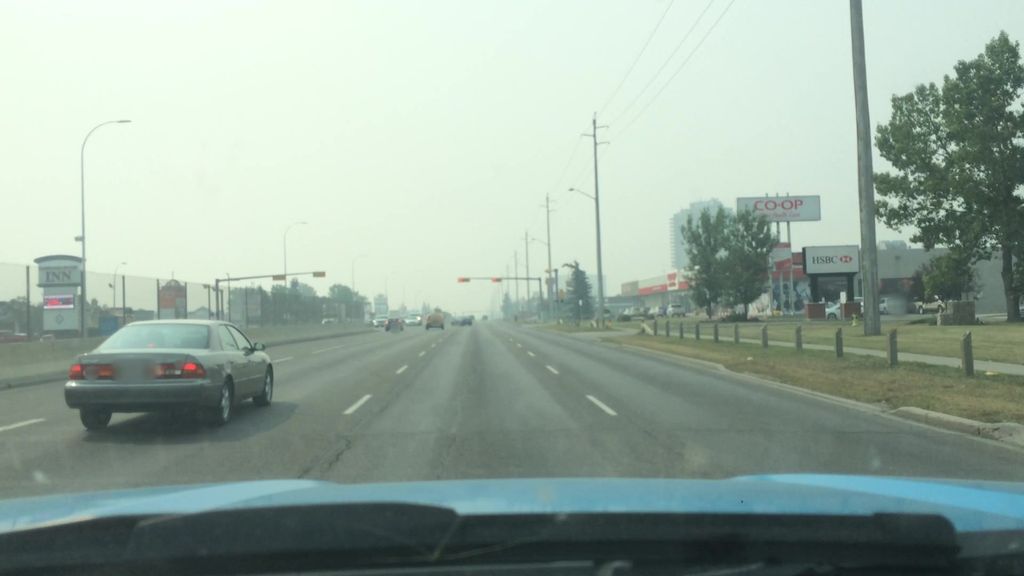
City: calgary